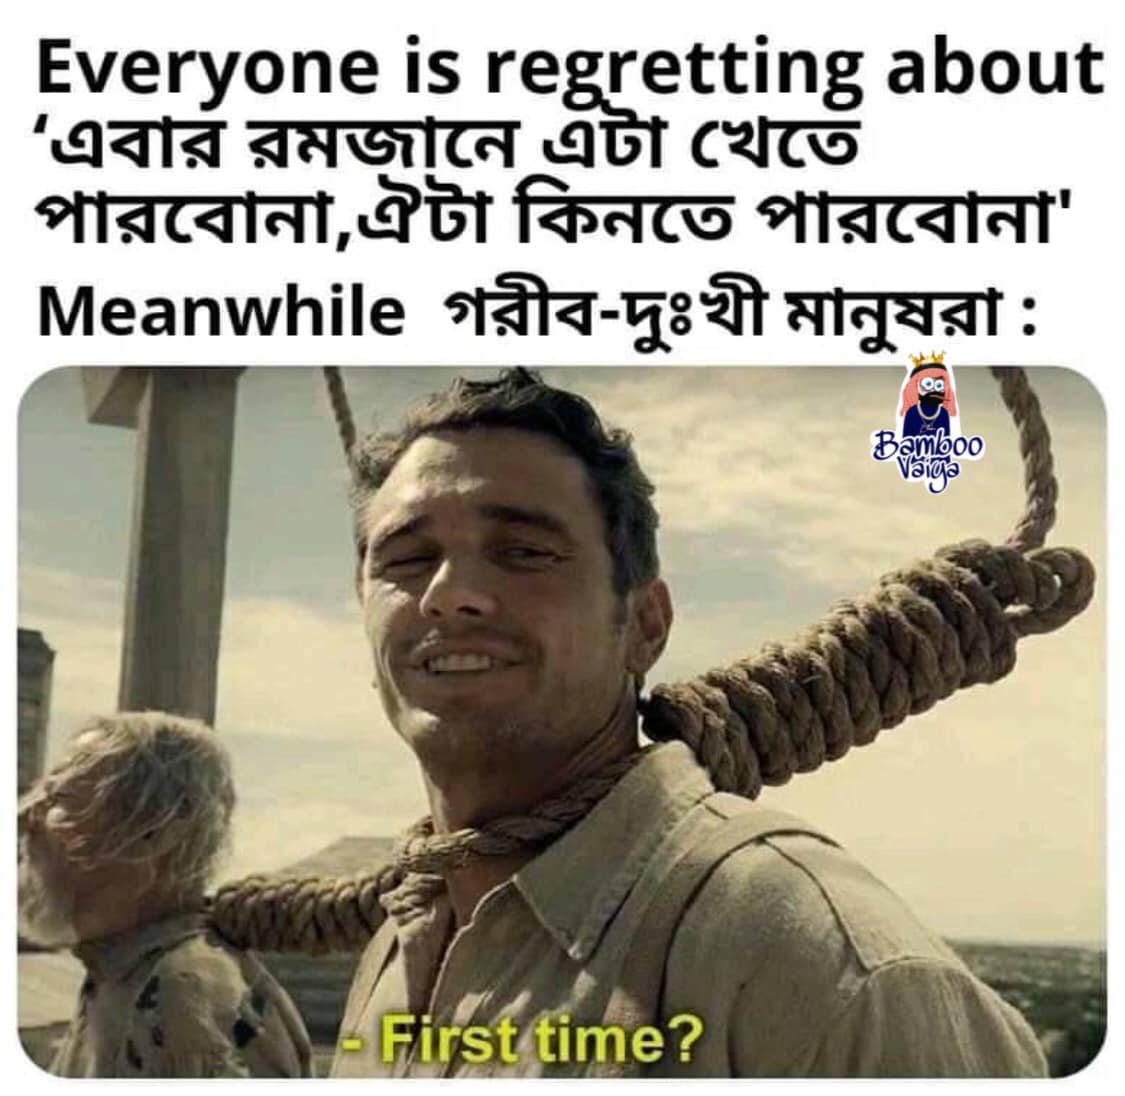
Caption: Everyone is regretting about 'এবার রমজানে এটা খেতে পারবোনা, ঐটা কিনতে পারবোনা'  Meanwhile  গরীব-দুঃখী মানুষরাঃ    - First time ?
Label: non-hate